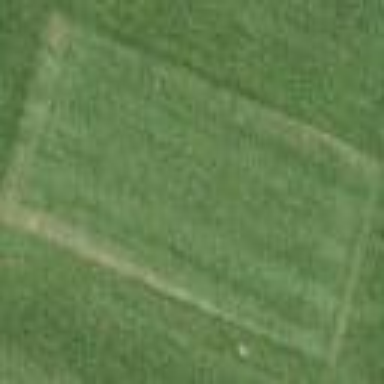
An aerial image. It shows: Grassy area designated as golf tee.